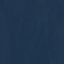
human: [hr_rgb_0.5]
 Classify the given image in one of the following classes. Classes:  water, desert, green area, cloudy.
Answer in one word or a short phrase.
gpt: water